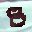
Label: 8